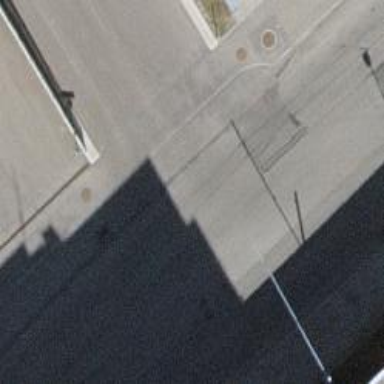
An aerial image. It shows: Residential road with asphalt surface and trolley wires.